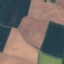
Land use / land cover class: AnnualCrop